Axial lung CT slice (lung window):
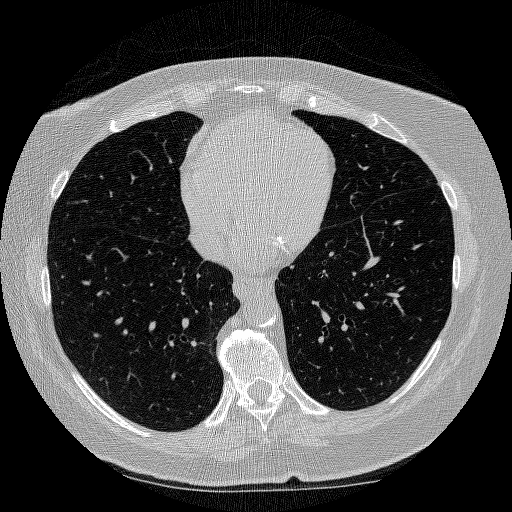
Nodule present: no